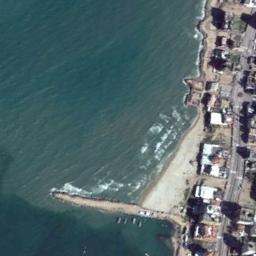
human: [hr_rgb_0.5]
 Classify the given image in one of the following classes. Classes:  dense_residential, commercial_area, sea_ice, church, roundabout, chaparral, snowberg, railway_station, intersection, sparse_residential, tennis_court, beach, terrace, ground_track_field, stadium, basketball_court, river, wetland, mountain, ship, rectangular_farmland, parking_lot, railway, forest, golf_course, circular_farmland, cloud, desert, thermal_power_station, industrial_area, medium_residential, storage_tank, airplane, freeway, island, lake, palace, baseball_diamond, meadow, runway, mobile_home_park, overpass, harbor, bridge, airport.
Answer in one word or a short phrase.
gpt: beach